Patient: sex F, age 56
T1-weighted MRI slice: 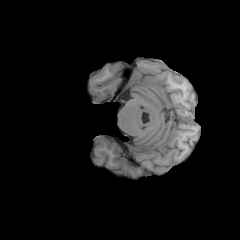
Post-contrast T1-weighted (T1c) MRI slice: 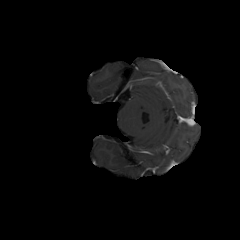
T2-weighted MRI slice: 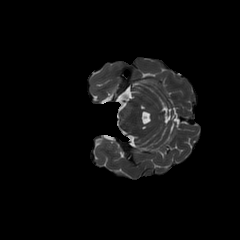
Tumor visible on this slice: no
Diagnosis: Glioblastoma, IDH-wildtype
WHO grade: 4